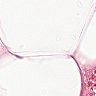
Metastatic tissue present: no